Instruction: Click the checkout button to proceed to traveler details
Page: cart
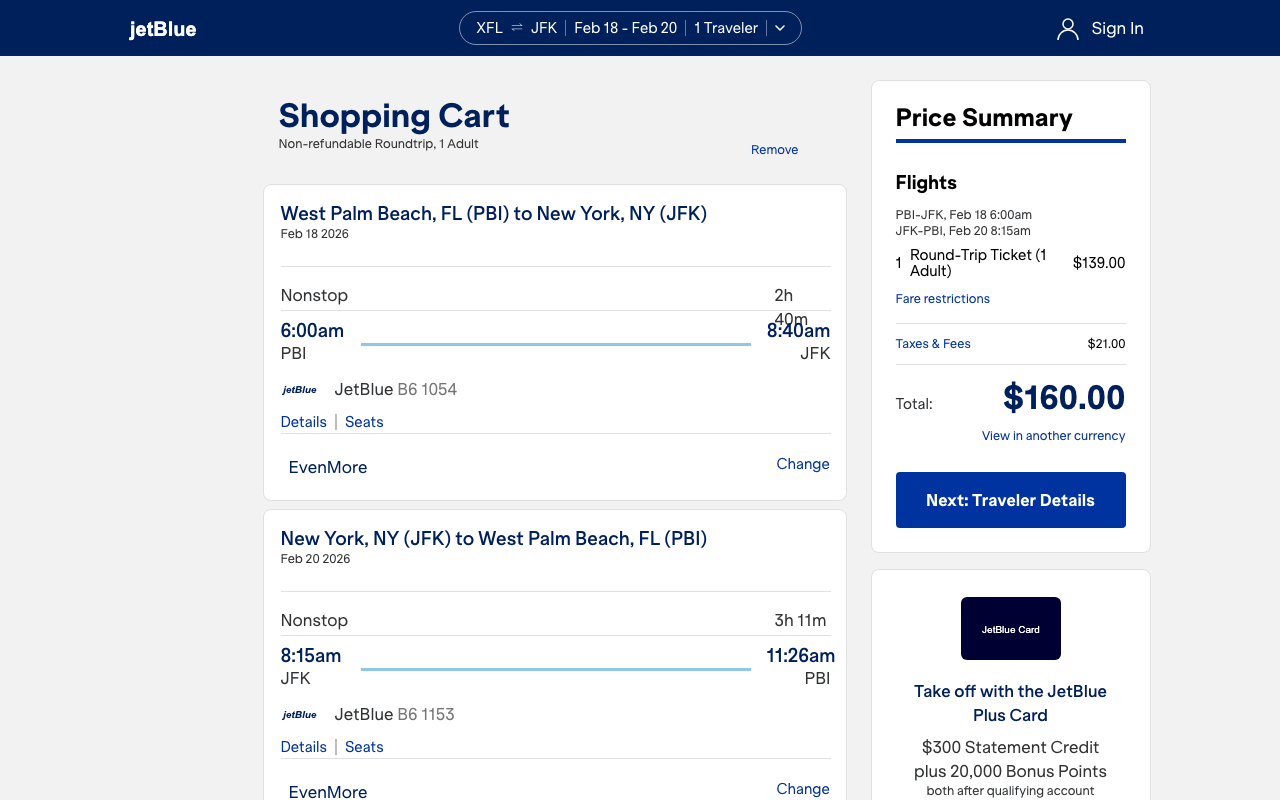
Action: click